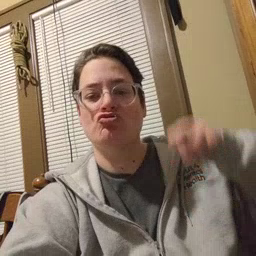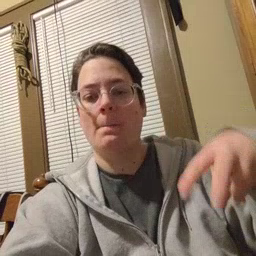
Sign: jump